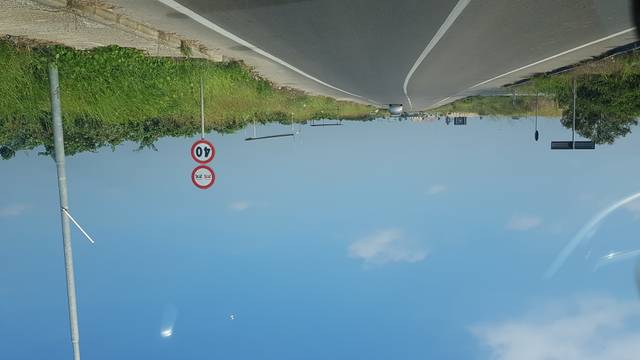
Region: Italy
Coordinates: 40.624, 17.909